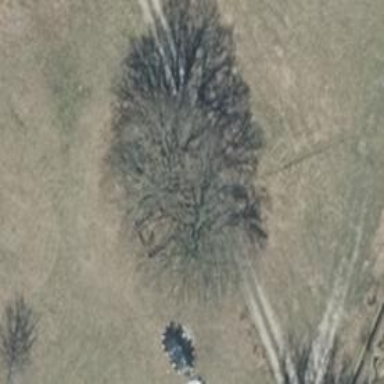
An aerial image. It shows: Deciduous tree with broadleaved leaves.